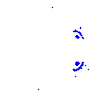
Particle: electron